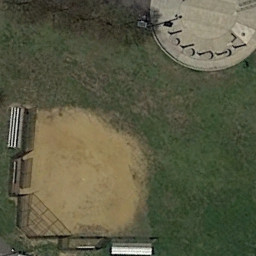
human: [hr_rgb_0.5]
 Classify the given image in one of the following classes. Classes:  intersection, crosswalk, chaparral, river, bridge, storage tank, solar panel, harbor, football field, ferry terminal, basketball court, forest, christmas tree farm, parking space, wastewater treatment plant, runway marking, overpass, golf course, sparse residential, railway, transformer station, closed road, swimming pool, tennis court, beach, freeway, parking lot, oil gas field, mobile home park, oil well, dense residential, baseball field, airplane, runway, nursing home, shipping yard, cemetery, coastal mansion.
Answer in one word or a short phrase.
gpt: baseball field